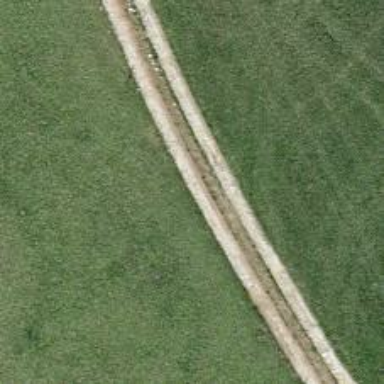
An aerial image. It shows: Track road with grade3 tracktype.